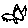
Label: cat